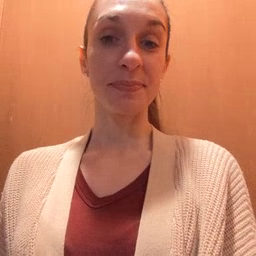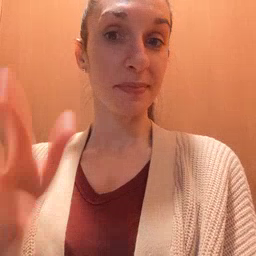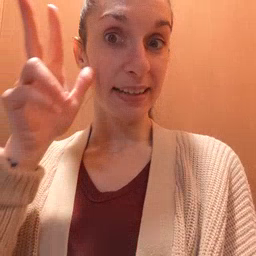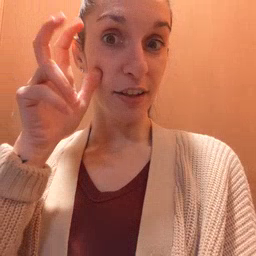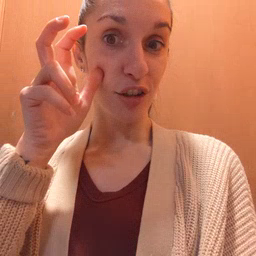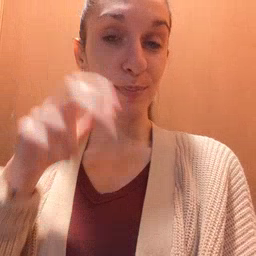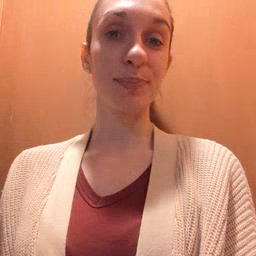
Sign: hear